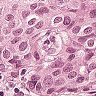
Metastatic tissue present: yes